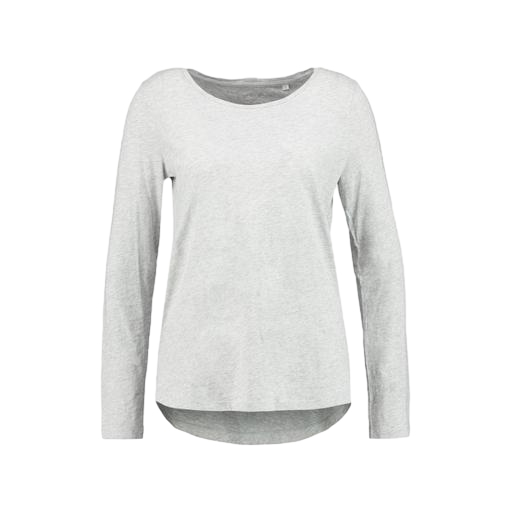
long-sleeve t-shirt only macy, longsleeve t-shirt, long sleeve tee, white background